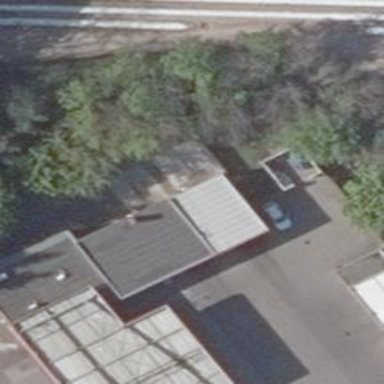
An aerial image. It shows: Car wash facility.